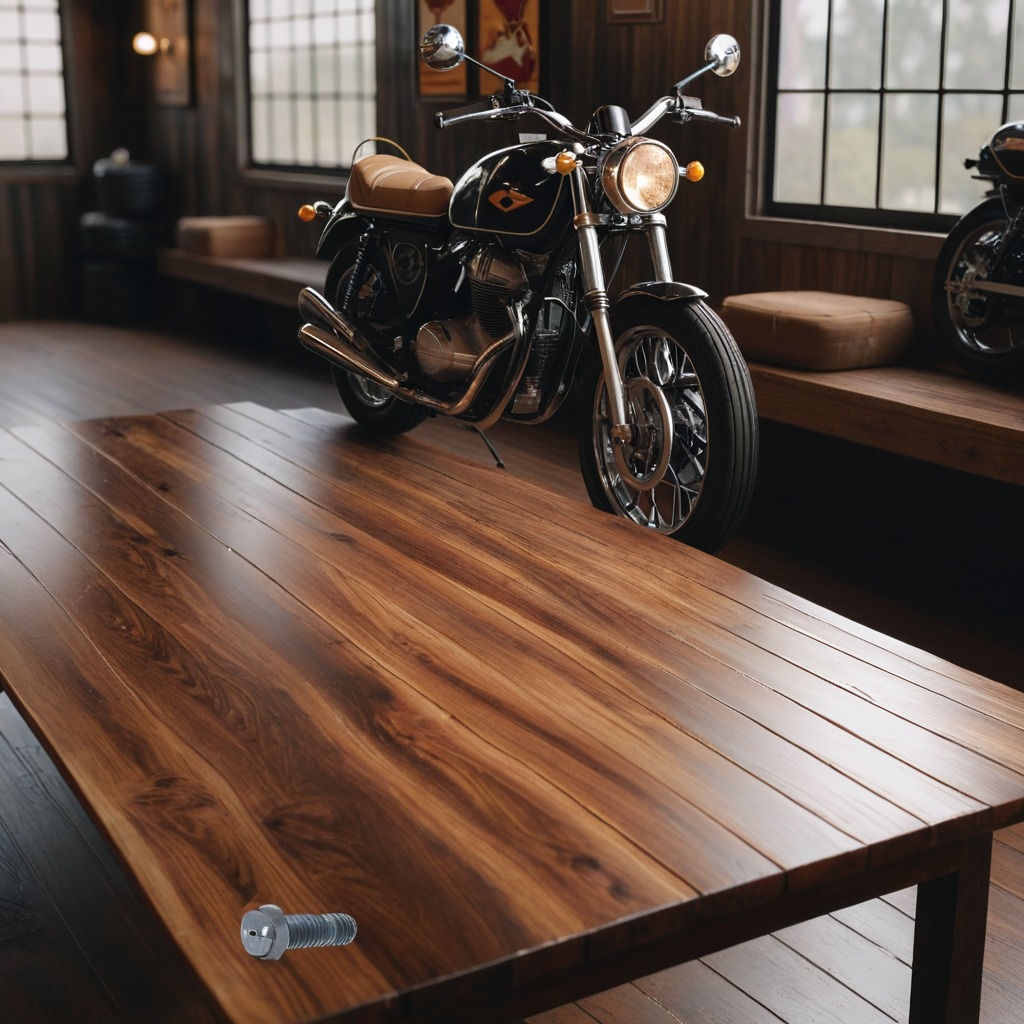
A metal screw is lying on the wooden table.